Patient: sex M, age 51
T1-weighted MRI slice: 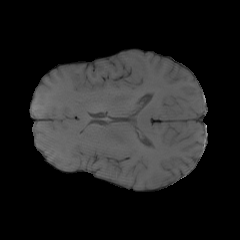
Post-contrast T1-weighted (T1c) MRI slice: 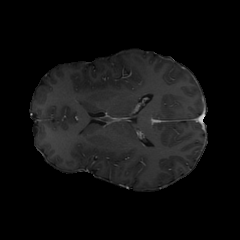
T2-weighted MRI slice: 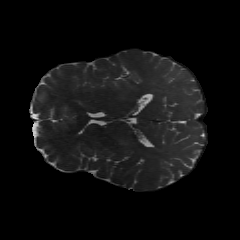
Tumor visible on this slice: no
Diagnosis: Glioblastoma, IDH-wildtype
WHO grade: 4